Brain MRI, t2w sequence, axial 2D slice.
Patient: age 33, sex F, weight 78 kg, height 1.78 m
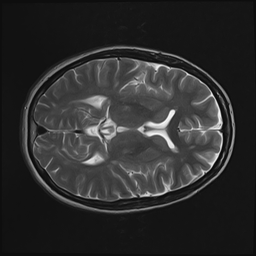